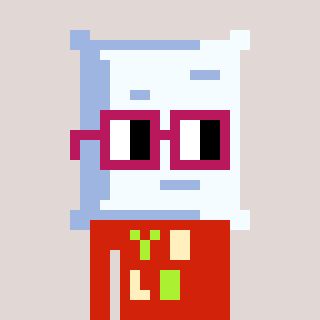
a pixel art character with square dark red glasses, a pillow-shaped head and a red-colored body on a warm background